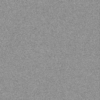
Label: dusty